Here is the wavelet time-frequency representation (scalogram) of a rolling-element bearing's vibration measurement. Determine the bearing's health state. Answer with exactly one of: normal, inner_race, outer_race, ball.
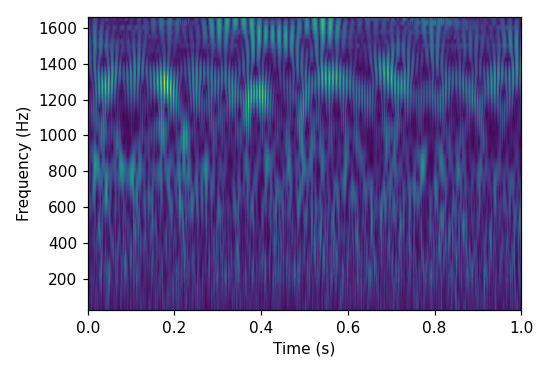
Answer: outer_race